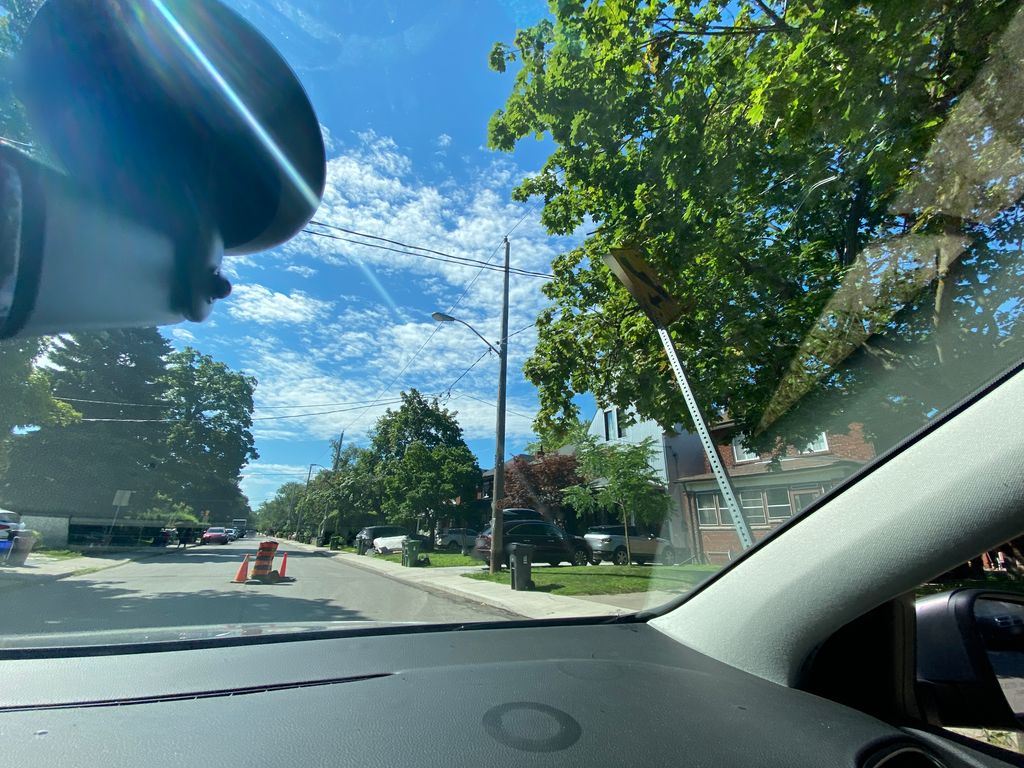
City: toronto